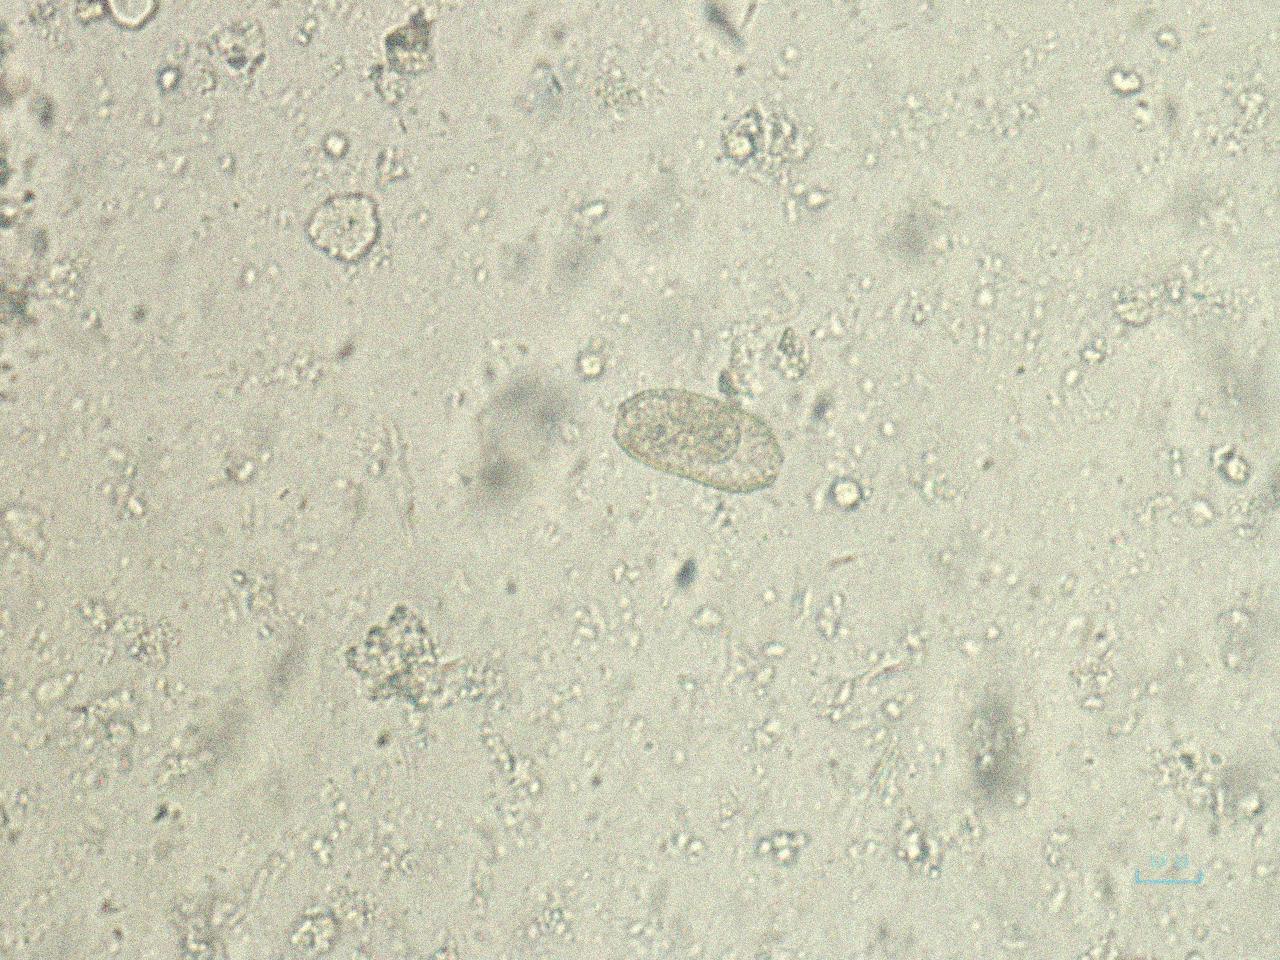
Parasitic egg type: Capillaria philippinensis